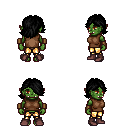
a pixel art fantasy rpg character, female body template, orc, green skin, brown sleeveless shirt, gold greaves, black swoop hairstyle, leather bracers, maroon shoes, four views (front, back, left, right), 2x2 character sprite sheet, small pixel art, hard edges, no anti-aliasing